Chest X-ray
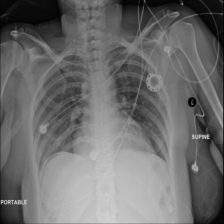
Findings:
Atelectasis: negative
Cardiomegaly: negative
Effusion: negative
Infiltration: negative
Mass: negative
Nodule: negative
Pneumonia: negative
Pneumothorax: negative
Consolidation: negative
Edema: negative
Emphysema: negative
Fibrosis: negative
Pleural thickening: negative
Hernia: negative